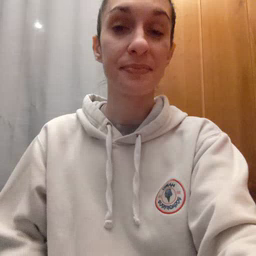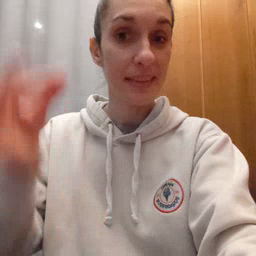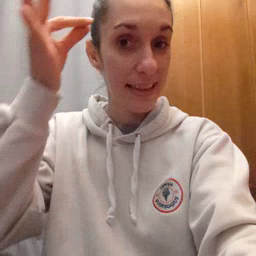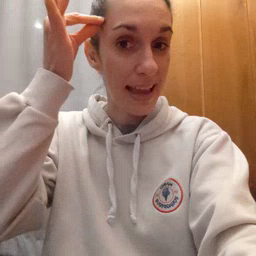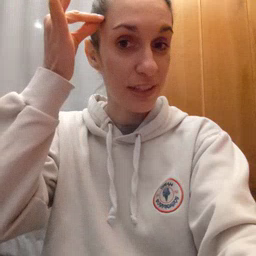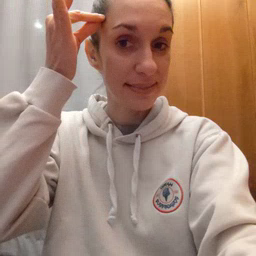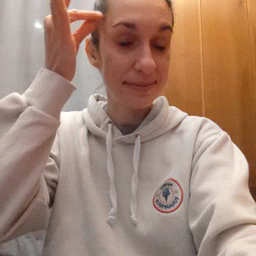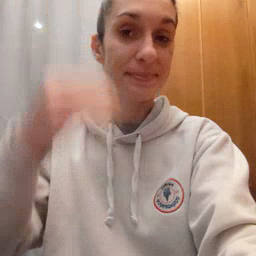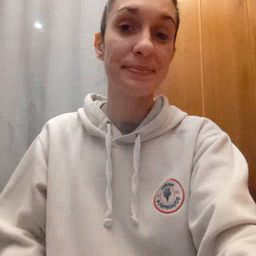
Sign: hair